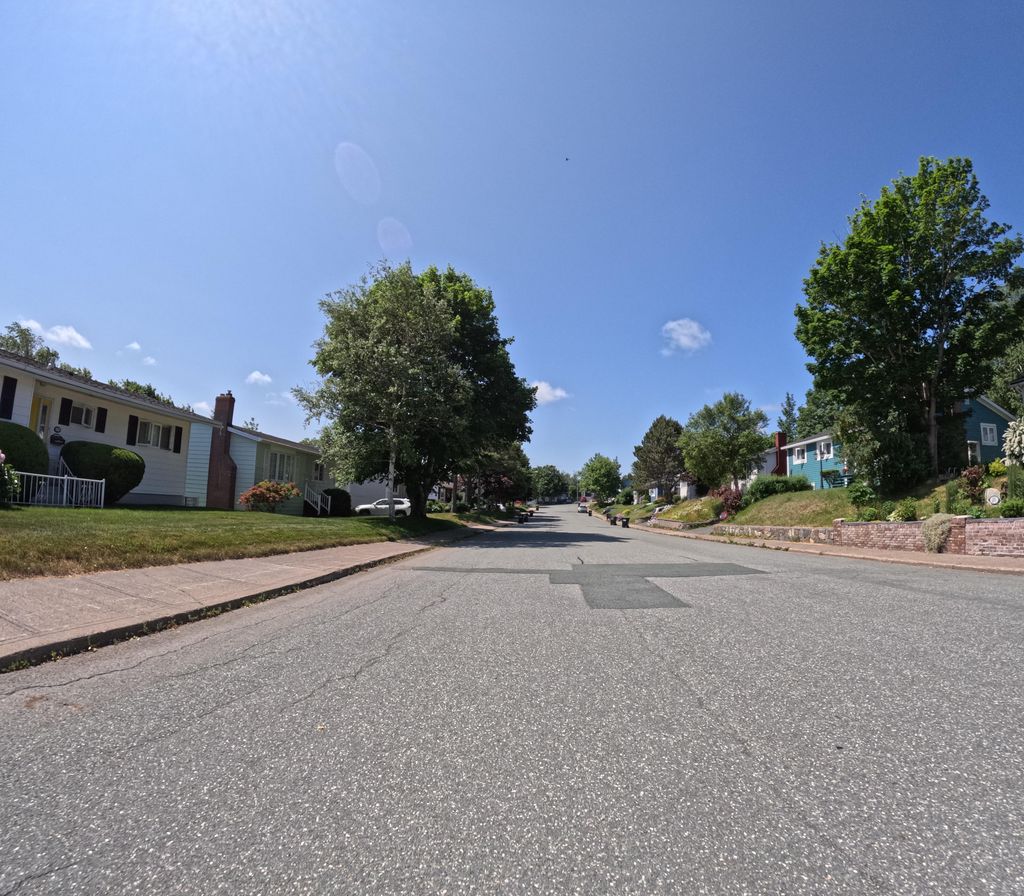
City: st_johns